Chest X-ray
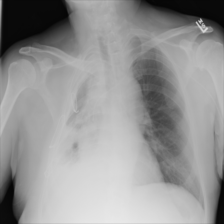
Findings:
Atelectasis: negative
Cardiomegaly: negative
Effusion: negative
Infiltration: negative
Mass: negative
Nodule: negative
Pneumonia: negative
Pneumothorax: negative
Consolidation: negative
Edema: negative
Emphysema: negative
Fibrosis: negative
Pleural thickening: negative
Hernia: negative